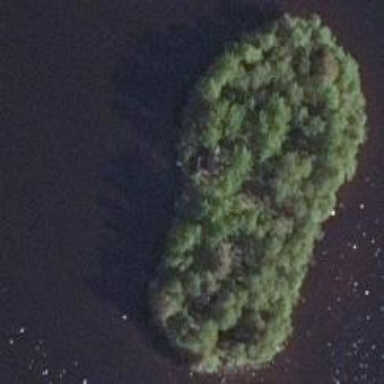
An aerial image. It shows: Island.